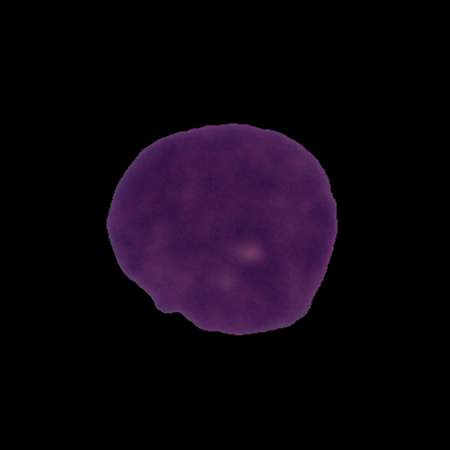
Label: cancer